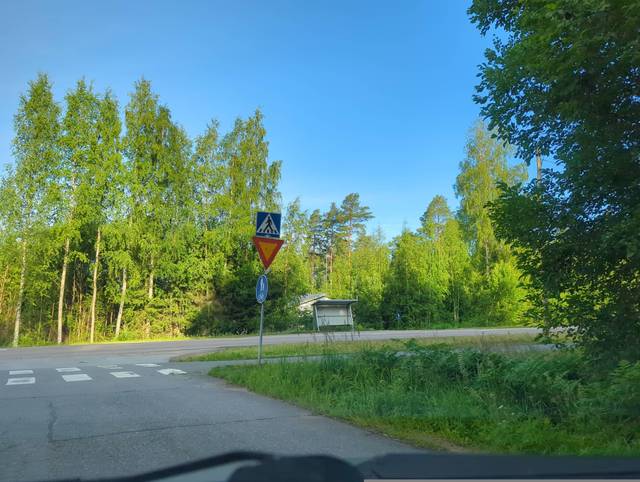
Region: Finland
Coordinates: 62.162, 25.751